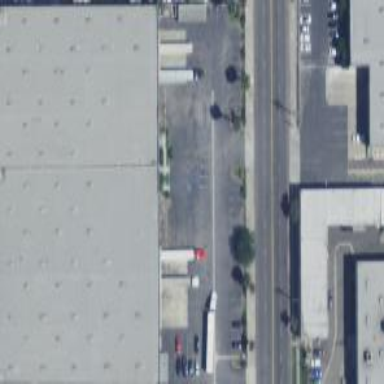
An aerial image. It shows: Warehouse.